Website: apple-inc
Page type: customer-info-address
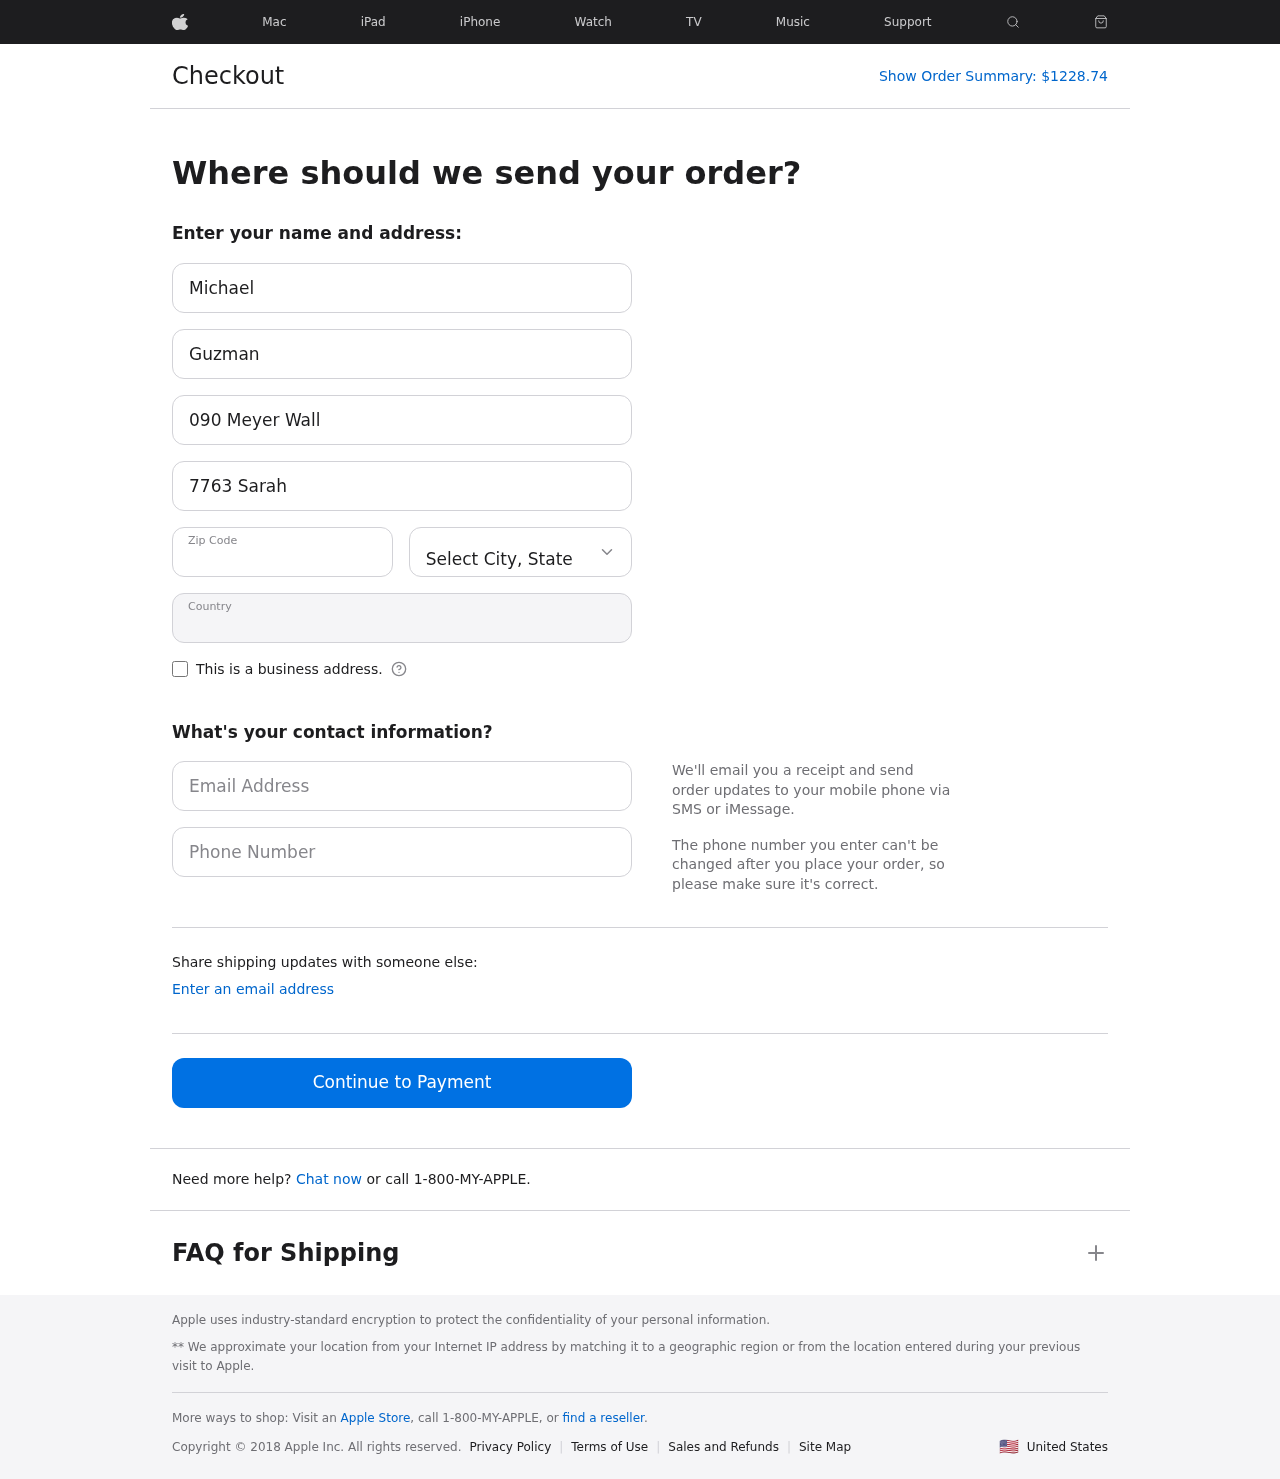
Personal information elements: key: PII_CITY_STATE
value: Pamelaport, AK
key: PII_COUNTRY
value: United States
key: PII_EMAIL
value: mguzman@hotmail.com
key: PII_FIRSTNAME
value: Michael
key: PII_LASTNAME
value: Guzman
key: PII_PHONE
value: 9974423378
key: PII_POSTCODE
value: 61247
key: PII_STREET
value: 090 Meyer Wall
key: PII_STREET2
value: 7763 Sarah Inlet
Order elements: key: ORDER_TOTAL
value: $1228.74